Question: This is a snake game. How many steps do you need to take from the current state to eat two foods one after another (regardless of the order of the two foods)? At the same time, pay attention to avoid obstacles
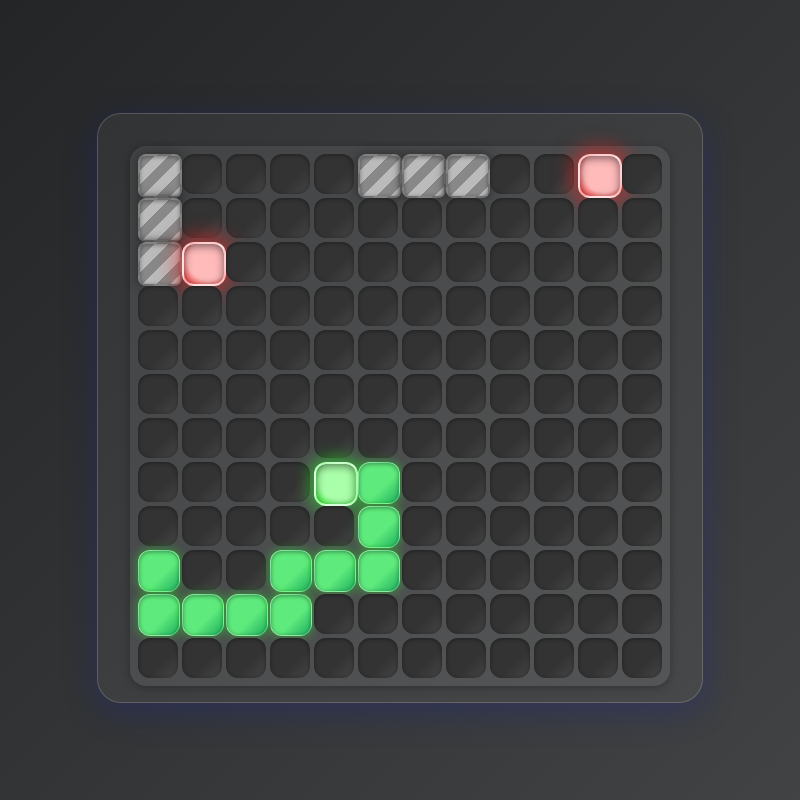
Answer: 19